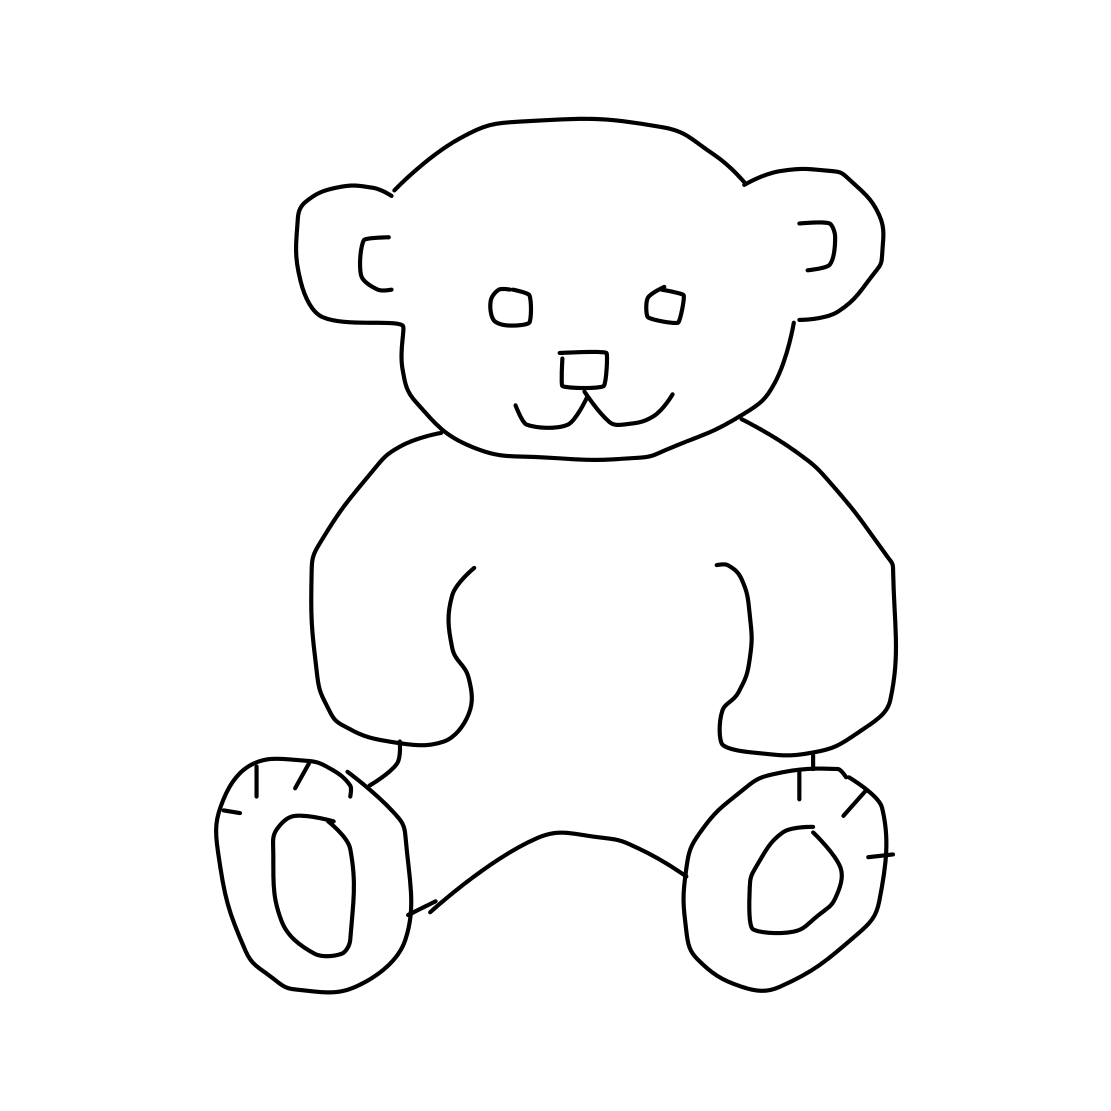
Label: teddy-bear